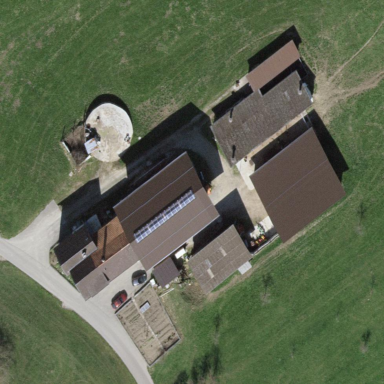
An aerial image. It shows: Farmyard area.